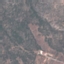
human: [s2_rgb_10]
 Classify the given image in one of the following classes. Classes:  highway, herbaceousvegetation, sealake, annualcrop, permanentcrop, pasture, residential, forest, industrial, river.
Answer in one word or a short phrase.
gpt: HerbaceousVegetation